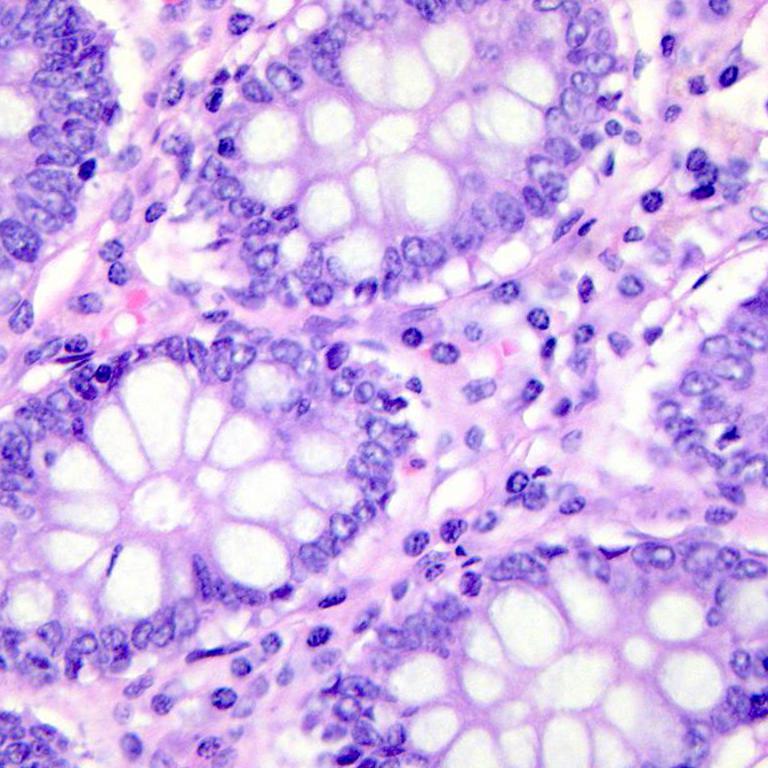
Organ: colon
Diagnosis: benign